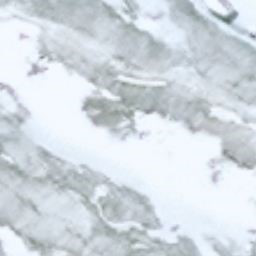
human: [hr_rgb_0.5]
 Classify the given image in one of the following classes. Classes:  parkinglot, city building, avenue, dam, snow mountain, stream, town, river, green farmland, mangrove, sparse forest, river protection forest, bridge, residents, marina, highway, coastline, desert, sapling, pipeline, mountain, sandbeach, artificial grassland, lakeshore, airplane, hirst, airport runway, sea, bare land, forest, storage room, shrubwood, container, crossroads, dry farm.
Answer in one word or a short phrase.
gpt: snow mountain